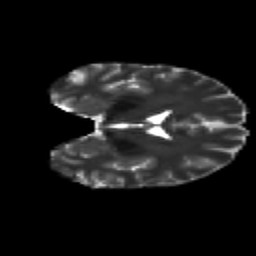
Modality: T2w
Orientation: coronal
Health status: healthy
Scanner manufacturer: philips
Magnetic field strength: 3 T
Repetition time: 9.75 s
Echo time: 0.092 s